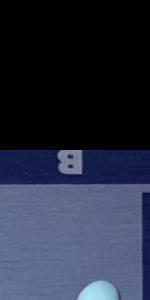
Label: Empty